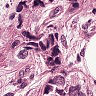
Metastatic tissue present: yes